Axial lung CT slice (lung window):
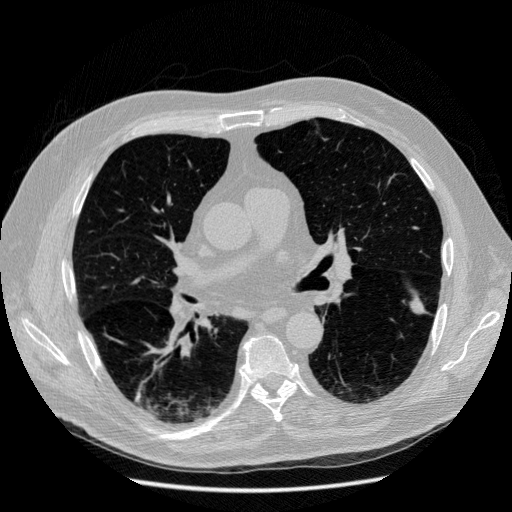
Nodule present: no